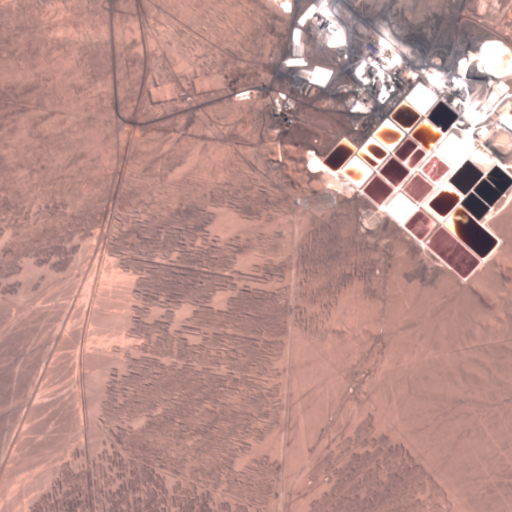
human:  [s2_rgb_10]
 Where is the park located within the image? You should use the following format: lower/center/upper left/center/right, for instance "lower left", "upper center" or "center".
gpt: The park is located in the center of the image.
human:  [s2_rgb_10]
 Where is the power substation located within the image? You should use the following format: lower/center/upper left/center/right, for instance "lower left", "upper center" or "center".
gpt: The power substation is located in the upper center of the image.
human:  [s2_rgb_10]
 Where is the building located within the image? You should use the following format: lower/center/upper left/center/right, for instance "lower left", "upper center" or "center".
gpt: There is no building in the image.